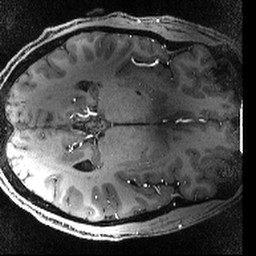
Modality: T1w
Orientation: axial
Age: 29
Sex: male
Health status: healthy
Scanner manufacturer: siemens
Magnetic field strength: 9.4 T
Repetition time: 3.8 s
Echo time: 0.0025 s